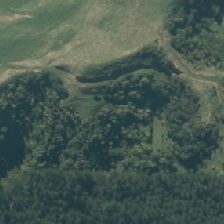
Land cover: broadleaved_indigenous_hardwood